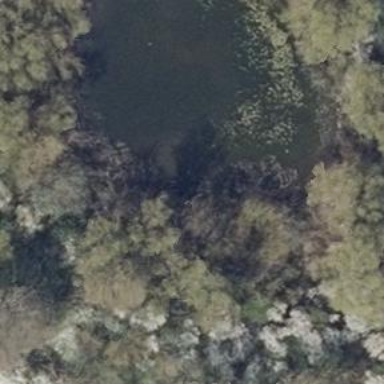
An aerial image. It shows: Peaceful pond surrounded by nature.